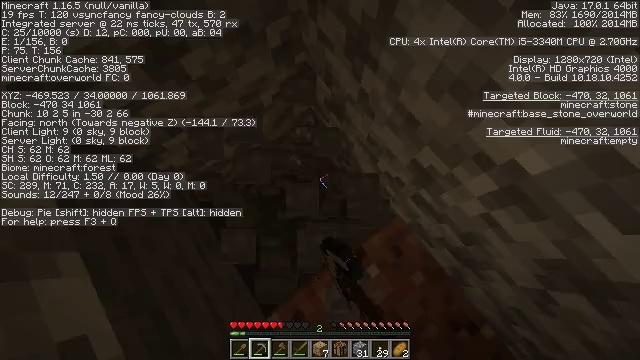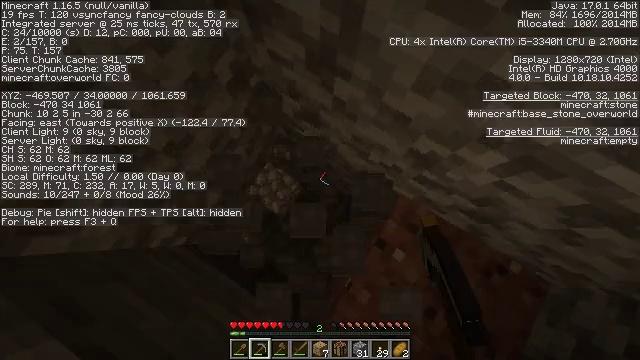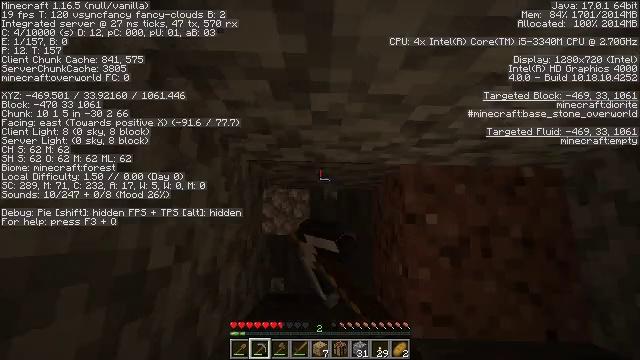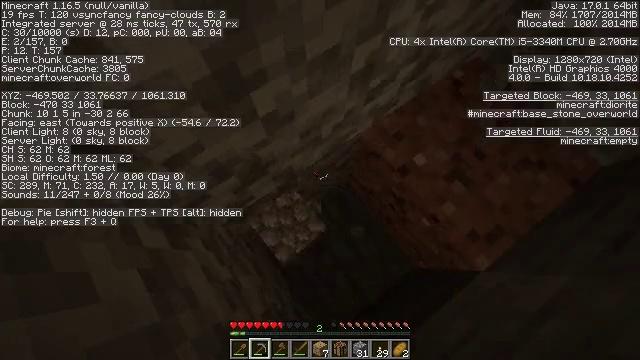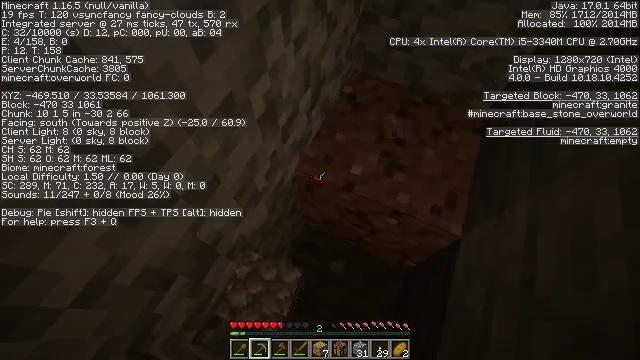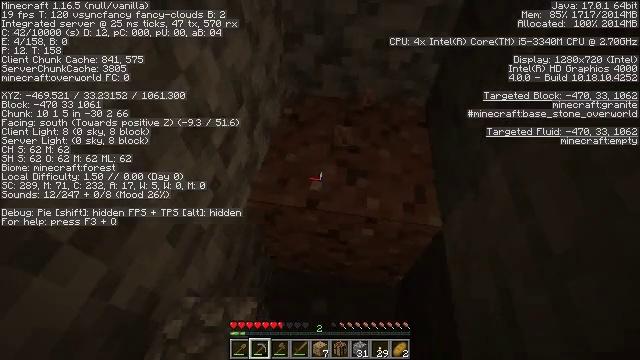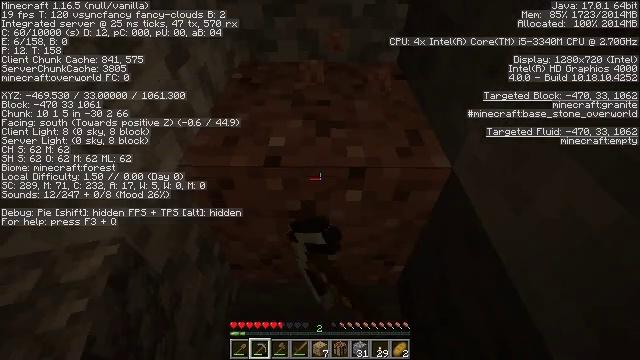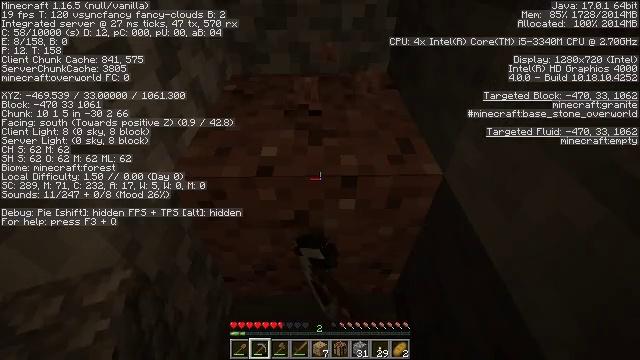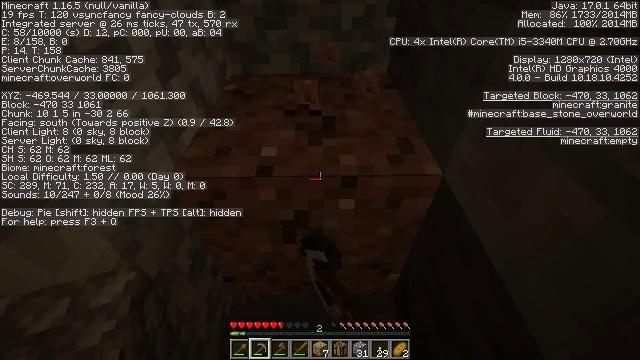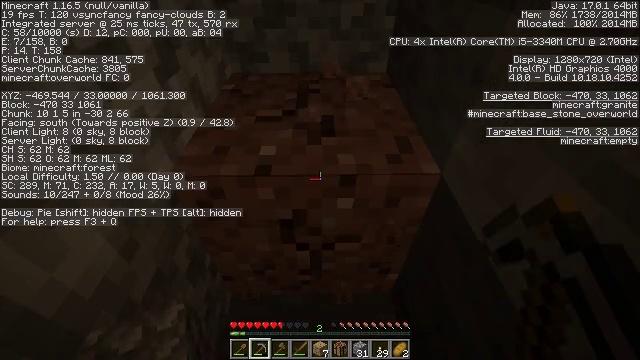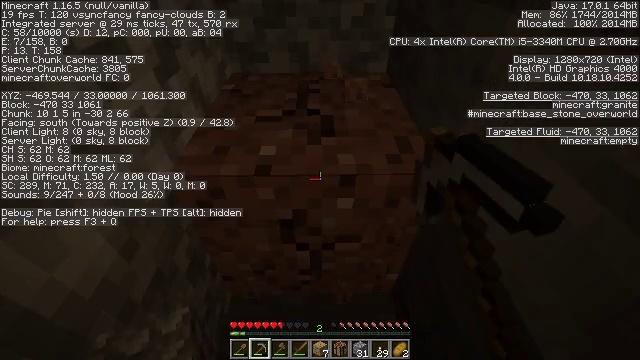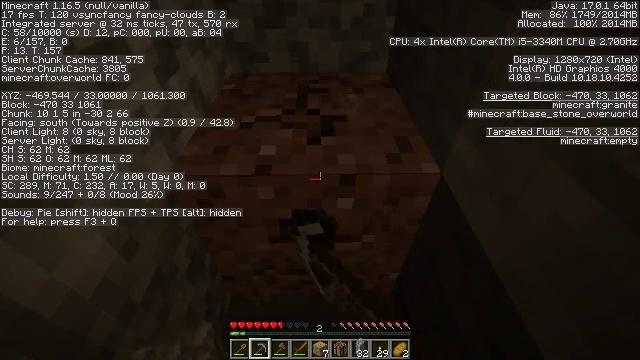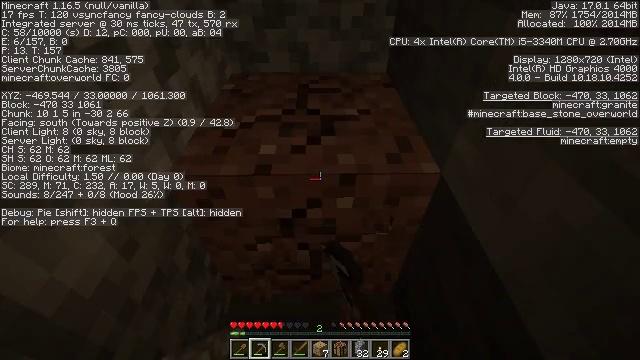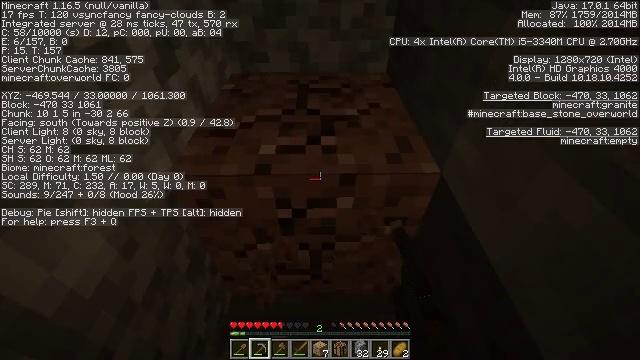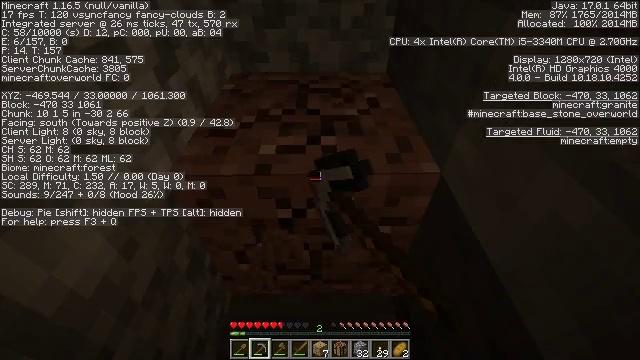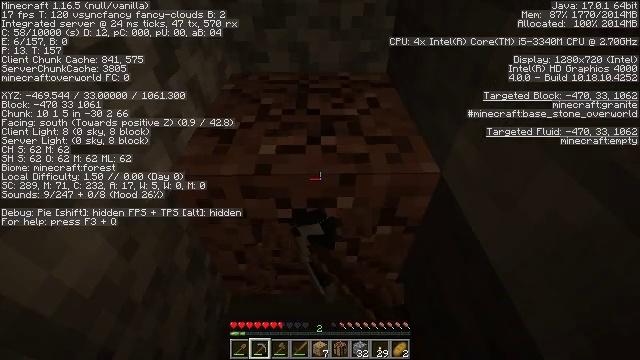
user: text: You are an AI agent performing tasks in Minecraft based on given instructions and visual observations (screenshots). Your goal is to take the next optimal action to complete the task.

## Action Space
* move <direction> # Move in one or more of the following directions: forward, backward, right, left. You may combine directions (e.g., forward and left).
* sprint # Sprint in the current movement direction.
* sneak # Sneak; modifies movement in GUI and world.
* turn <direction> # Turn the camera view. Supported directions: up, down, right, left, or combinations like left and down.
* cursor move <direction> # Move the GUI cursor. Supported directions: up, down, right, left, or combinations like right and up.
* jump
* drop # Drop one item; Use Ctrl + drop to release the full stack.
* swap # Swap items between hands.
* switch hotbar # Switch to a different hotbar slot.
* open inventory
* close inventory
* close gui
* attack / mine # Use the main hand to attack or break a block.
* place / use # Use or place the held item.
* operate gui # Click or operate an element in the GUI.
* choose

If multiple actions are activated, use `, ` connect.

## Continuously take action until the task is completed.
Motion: motion action
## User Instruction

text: Use a pickaxe to gather granite.
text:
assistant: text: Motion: move forward and move left, turn right and down, attack / mine
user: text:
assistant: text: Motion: move left, turn right, attack / mine
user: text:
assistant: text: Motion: move back and move left, turn right and up, attack / mine
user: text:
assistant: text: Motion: move back, turn right and up, attack / mine
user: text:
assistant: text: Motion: move back, turn right and up, attack / mine
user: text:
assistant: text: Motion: turn right and up, attack / mine
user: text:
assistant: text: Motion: turn right and up, attack / mine
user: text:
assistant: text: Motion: attack / mine
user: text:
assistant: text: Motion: attack / mine
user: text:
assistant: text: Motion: attack / mine
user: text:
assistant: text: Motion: attack / mine
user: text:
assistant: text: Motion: attack / mine
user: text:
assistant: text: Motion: attack / mine
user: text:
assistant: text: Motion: attack / mine
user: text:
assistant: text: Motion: attack / mine
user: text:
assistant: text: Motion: attack / mine
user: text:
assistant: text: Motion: attack / mine
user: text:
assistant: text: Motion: turn down, attack / mine
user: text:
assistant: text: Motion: turn down, attack / mine
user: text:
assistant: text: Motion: turn down, attack / mine
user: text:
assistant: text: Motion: turn down, attack / mine
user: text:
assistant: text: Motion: attack / mine